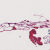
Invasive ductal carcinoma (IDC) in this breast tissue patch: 0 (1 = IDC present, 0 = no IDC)